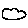
Label: cloud